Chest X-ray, PA view. Patient: 39 years old, sex M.
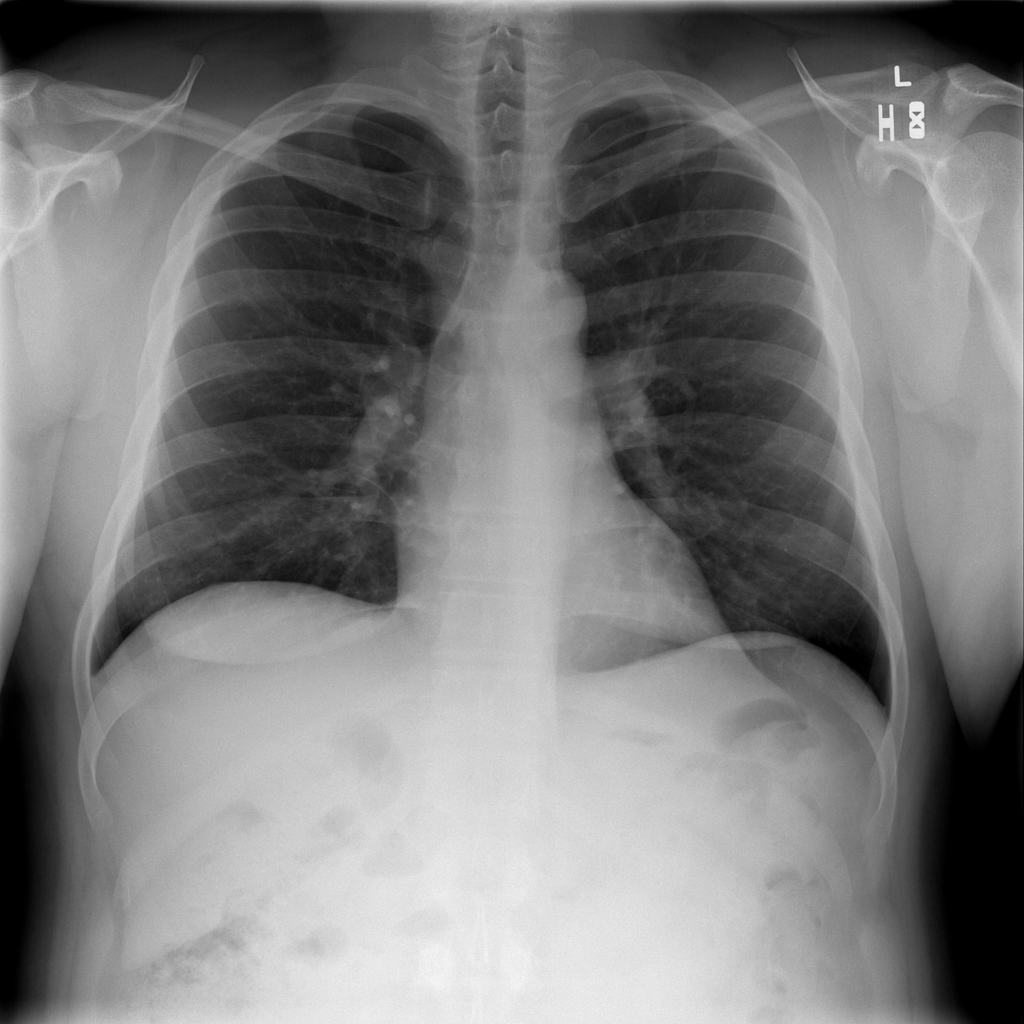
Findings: No Finding